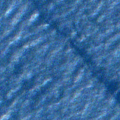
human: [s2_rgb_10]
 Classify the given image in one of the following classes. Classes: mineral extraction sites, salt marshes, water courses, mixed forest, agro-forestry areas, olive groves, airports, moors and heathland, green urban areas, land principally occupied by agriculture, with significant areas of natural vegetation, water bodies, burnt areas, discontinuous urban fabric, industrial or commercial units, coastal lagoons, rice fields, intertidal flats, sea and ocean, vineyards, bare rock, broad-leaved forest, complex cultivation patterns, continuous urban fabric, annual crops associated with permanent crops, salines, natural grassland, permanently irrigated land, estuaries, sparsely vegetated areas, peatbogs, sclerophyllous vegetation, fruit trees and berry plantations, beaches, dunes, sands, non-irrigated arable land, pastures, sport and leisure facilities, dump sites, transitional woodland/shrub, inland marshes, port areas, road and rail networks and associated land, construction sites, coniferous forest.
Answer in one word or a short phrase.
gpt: sea and ocean